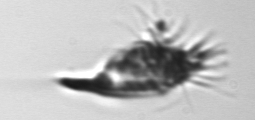
Label: Tontonia_appendiculariformis